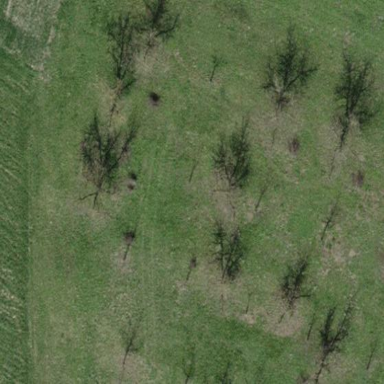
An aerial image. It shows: Orchard.